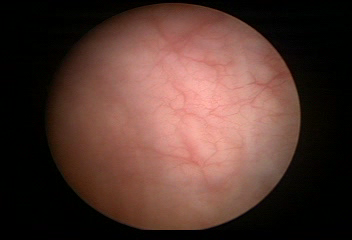
Modality: WLC
Class: Normal mucosa
Bladder cancer association: No